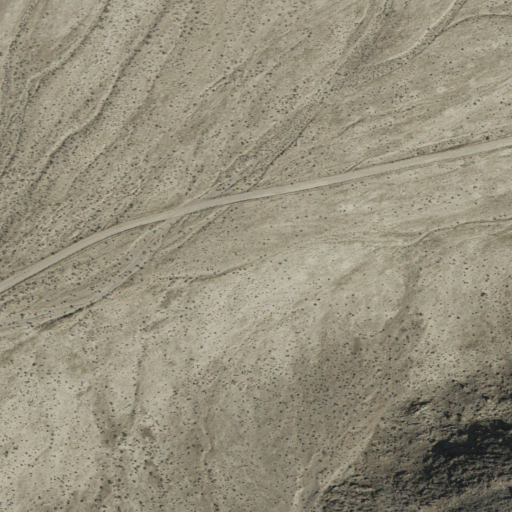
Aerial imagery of valley in Utah named Bullion Canyon containing shrub and grassland